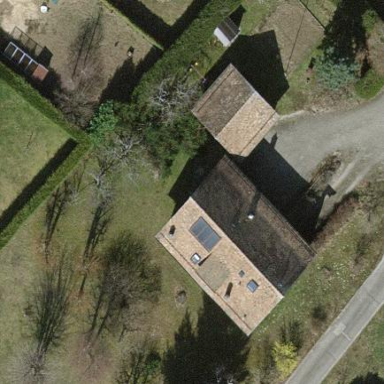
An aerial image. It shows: Simple house.